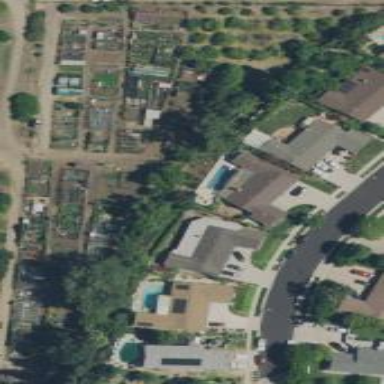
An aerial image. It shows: Community garden within allotments. It is leisure land area designated for gardening.